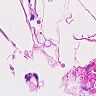
Metastatic tissue present: no